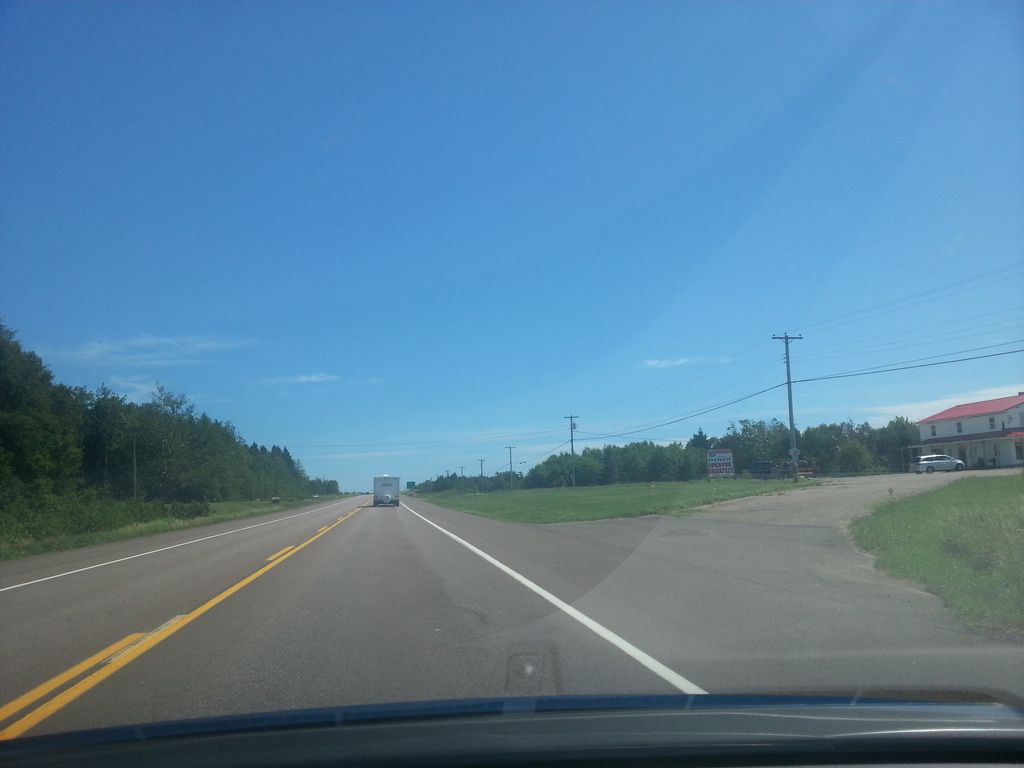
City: charlottetown